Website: walmart
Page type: review-order
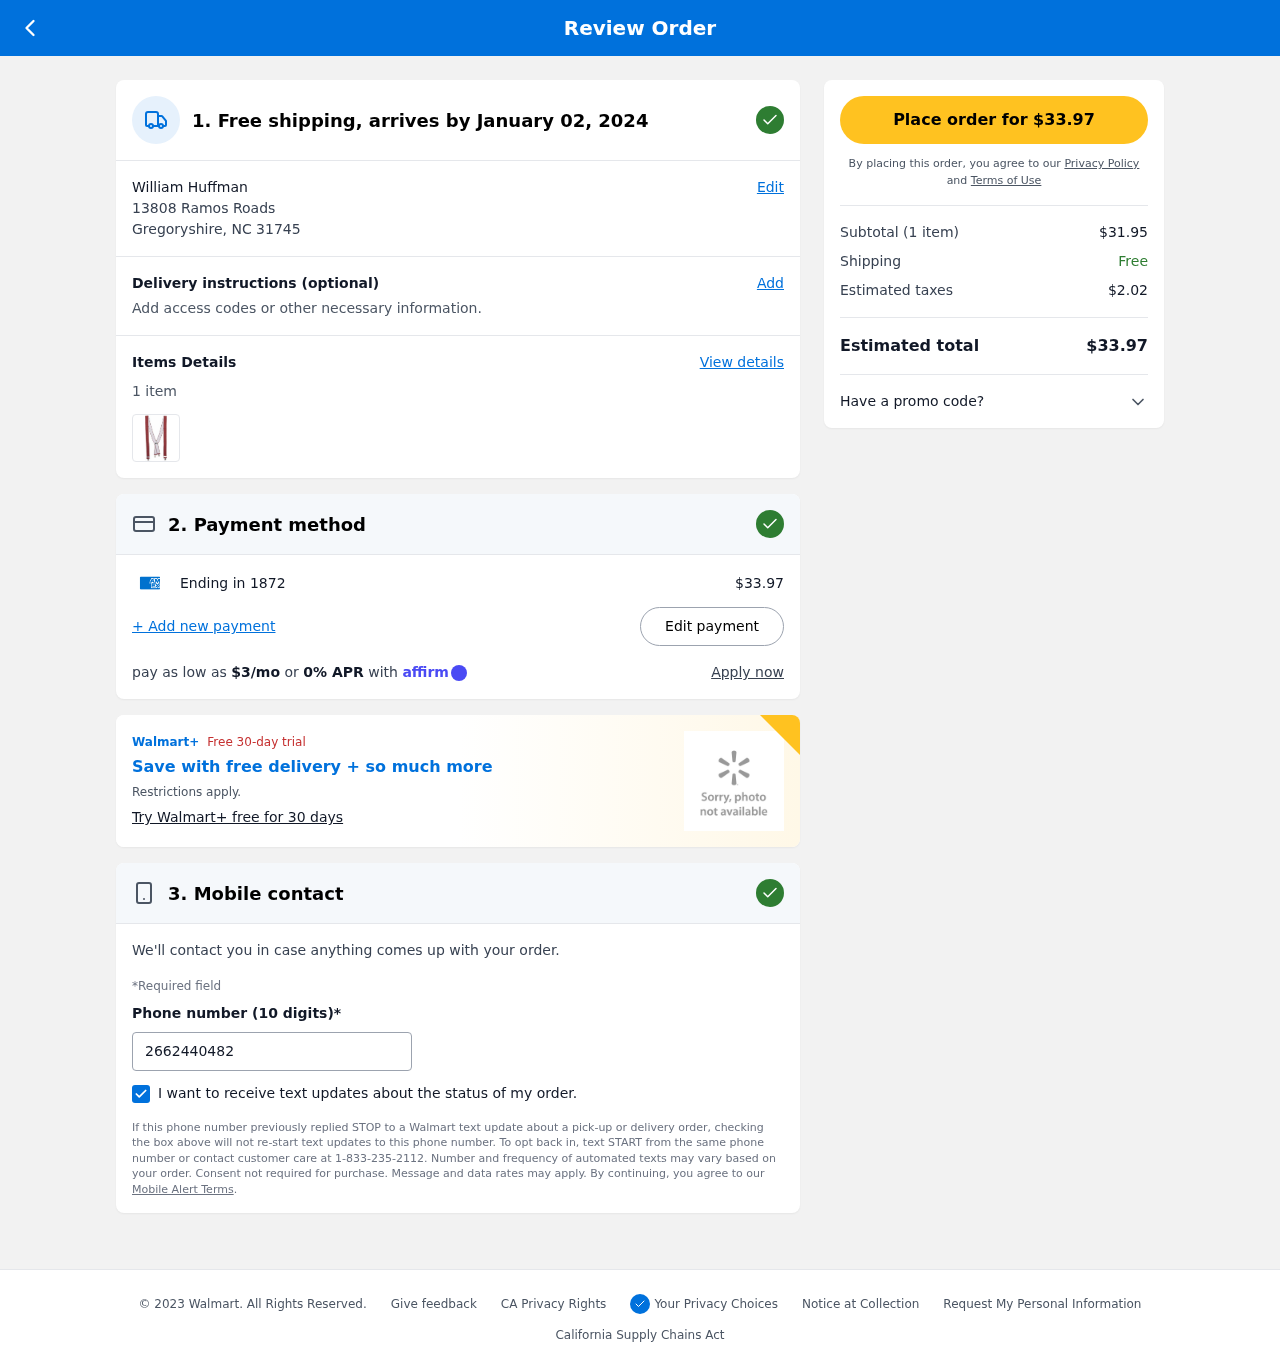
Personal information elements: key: PII_CARD_LAST4
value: Ending in 1872
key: PII_CITY_STATE_ZIP
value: Gregoryshire, NC 31745
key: PII_FULLNAME
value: William Huffman
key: PII_PHONE
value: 2662440482
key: PII_STREET
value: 13808 Ramos Roads
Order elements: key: ORDER_DELIVERY_DATE
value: January 02, 2024
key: ORDER_NUM_ITEMS
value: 1 item
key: ORDER_NUM_ITEMS
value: Subtotal (1 item)
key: ORDER_TOTAL
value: $33.97
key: ORDER_TOTAL
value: Place order for $33.97
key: ORDER_MONTHLY_PAYMENT
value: $3/mo
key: ORDER_SUBTOTAL
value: $31.95
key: ORDER_TAX
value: $2.02